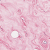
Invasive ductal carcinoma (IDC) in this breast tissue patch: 0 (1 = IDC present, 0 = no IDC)